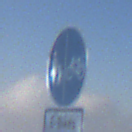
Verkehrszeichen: GetrennterRadUndGehwegRadwegRechts
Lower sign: BesondereFahrzeugeUndTransportgueter13
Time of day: MorningAfternoon
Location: Outdoor (Nature)
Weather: PartlyCloudy
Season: NotSpecified
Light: Natural